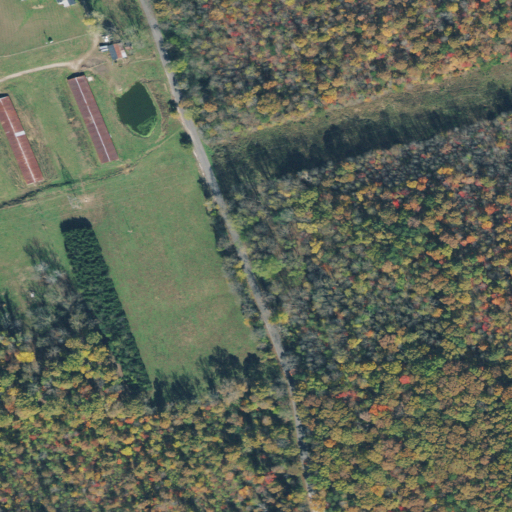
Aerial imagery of gap in Tennessee named Luchsinger Gap containing deciduous forest, pasture, open development, low intensity development, medium intensity development, and mixed forest